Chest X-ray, PA view. Patient: 57 years old, sex M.
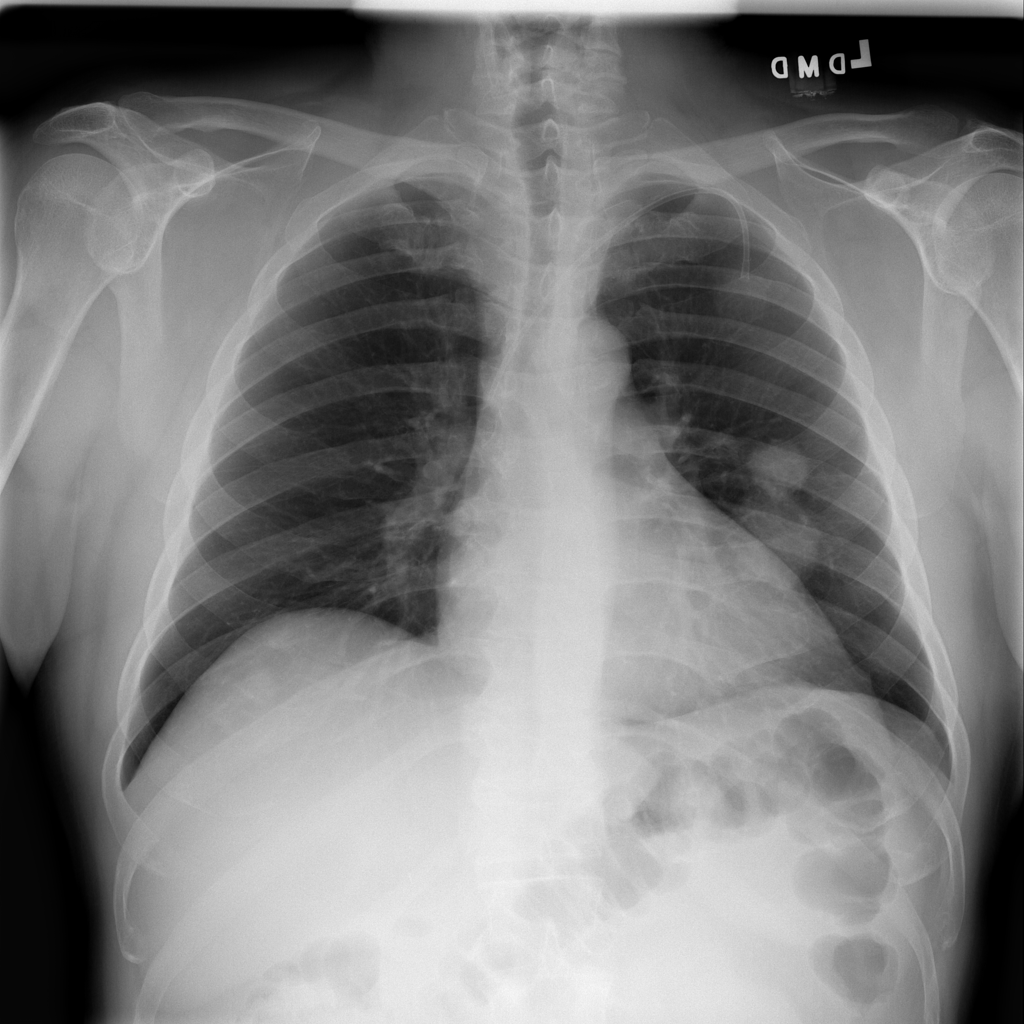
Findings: No Finding